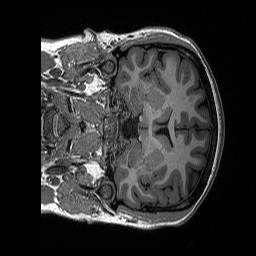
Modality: T1w
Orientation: coronal
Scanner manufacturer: siemens
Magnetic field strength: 3 T
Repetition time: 2.3 s
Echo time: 0.00298 s